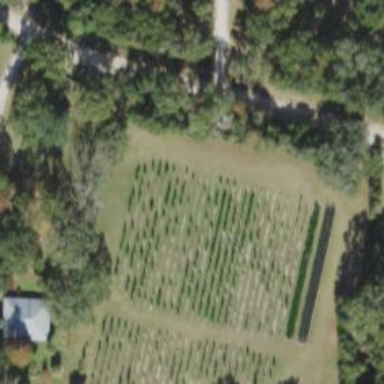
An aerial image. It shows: Plant nursery specializing in trees.